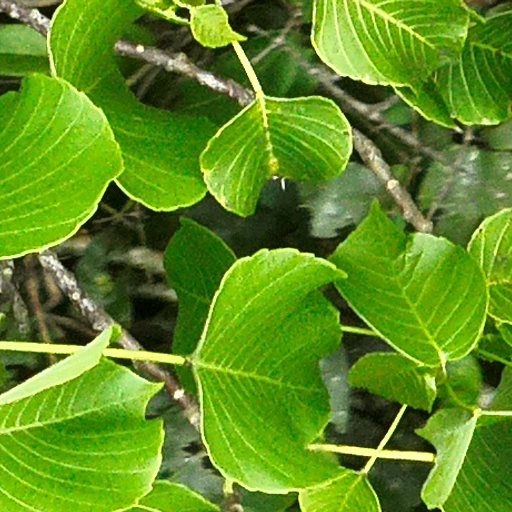
Species: Hura crepitans
GBIF accepted scientific name: Hura crepitans
Crown area (m\u00b2): 86.235